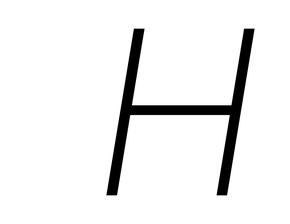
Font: Inter-Italic_ExtraLight_Italic